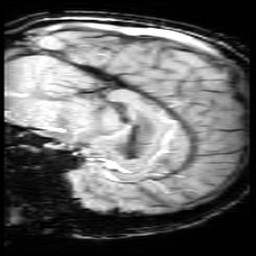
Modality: SWI
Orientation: sagittal
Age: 12
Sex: male
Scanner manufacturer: siemens
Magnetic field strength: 3 T
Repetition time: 0.027 s
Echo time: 0.02 s